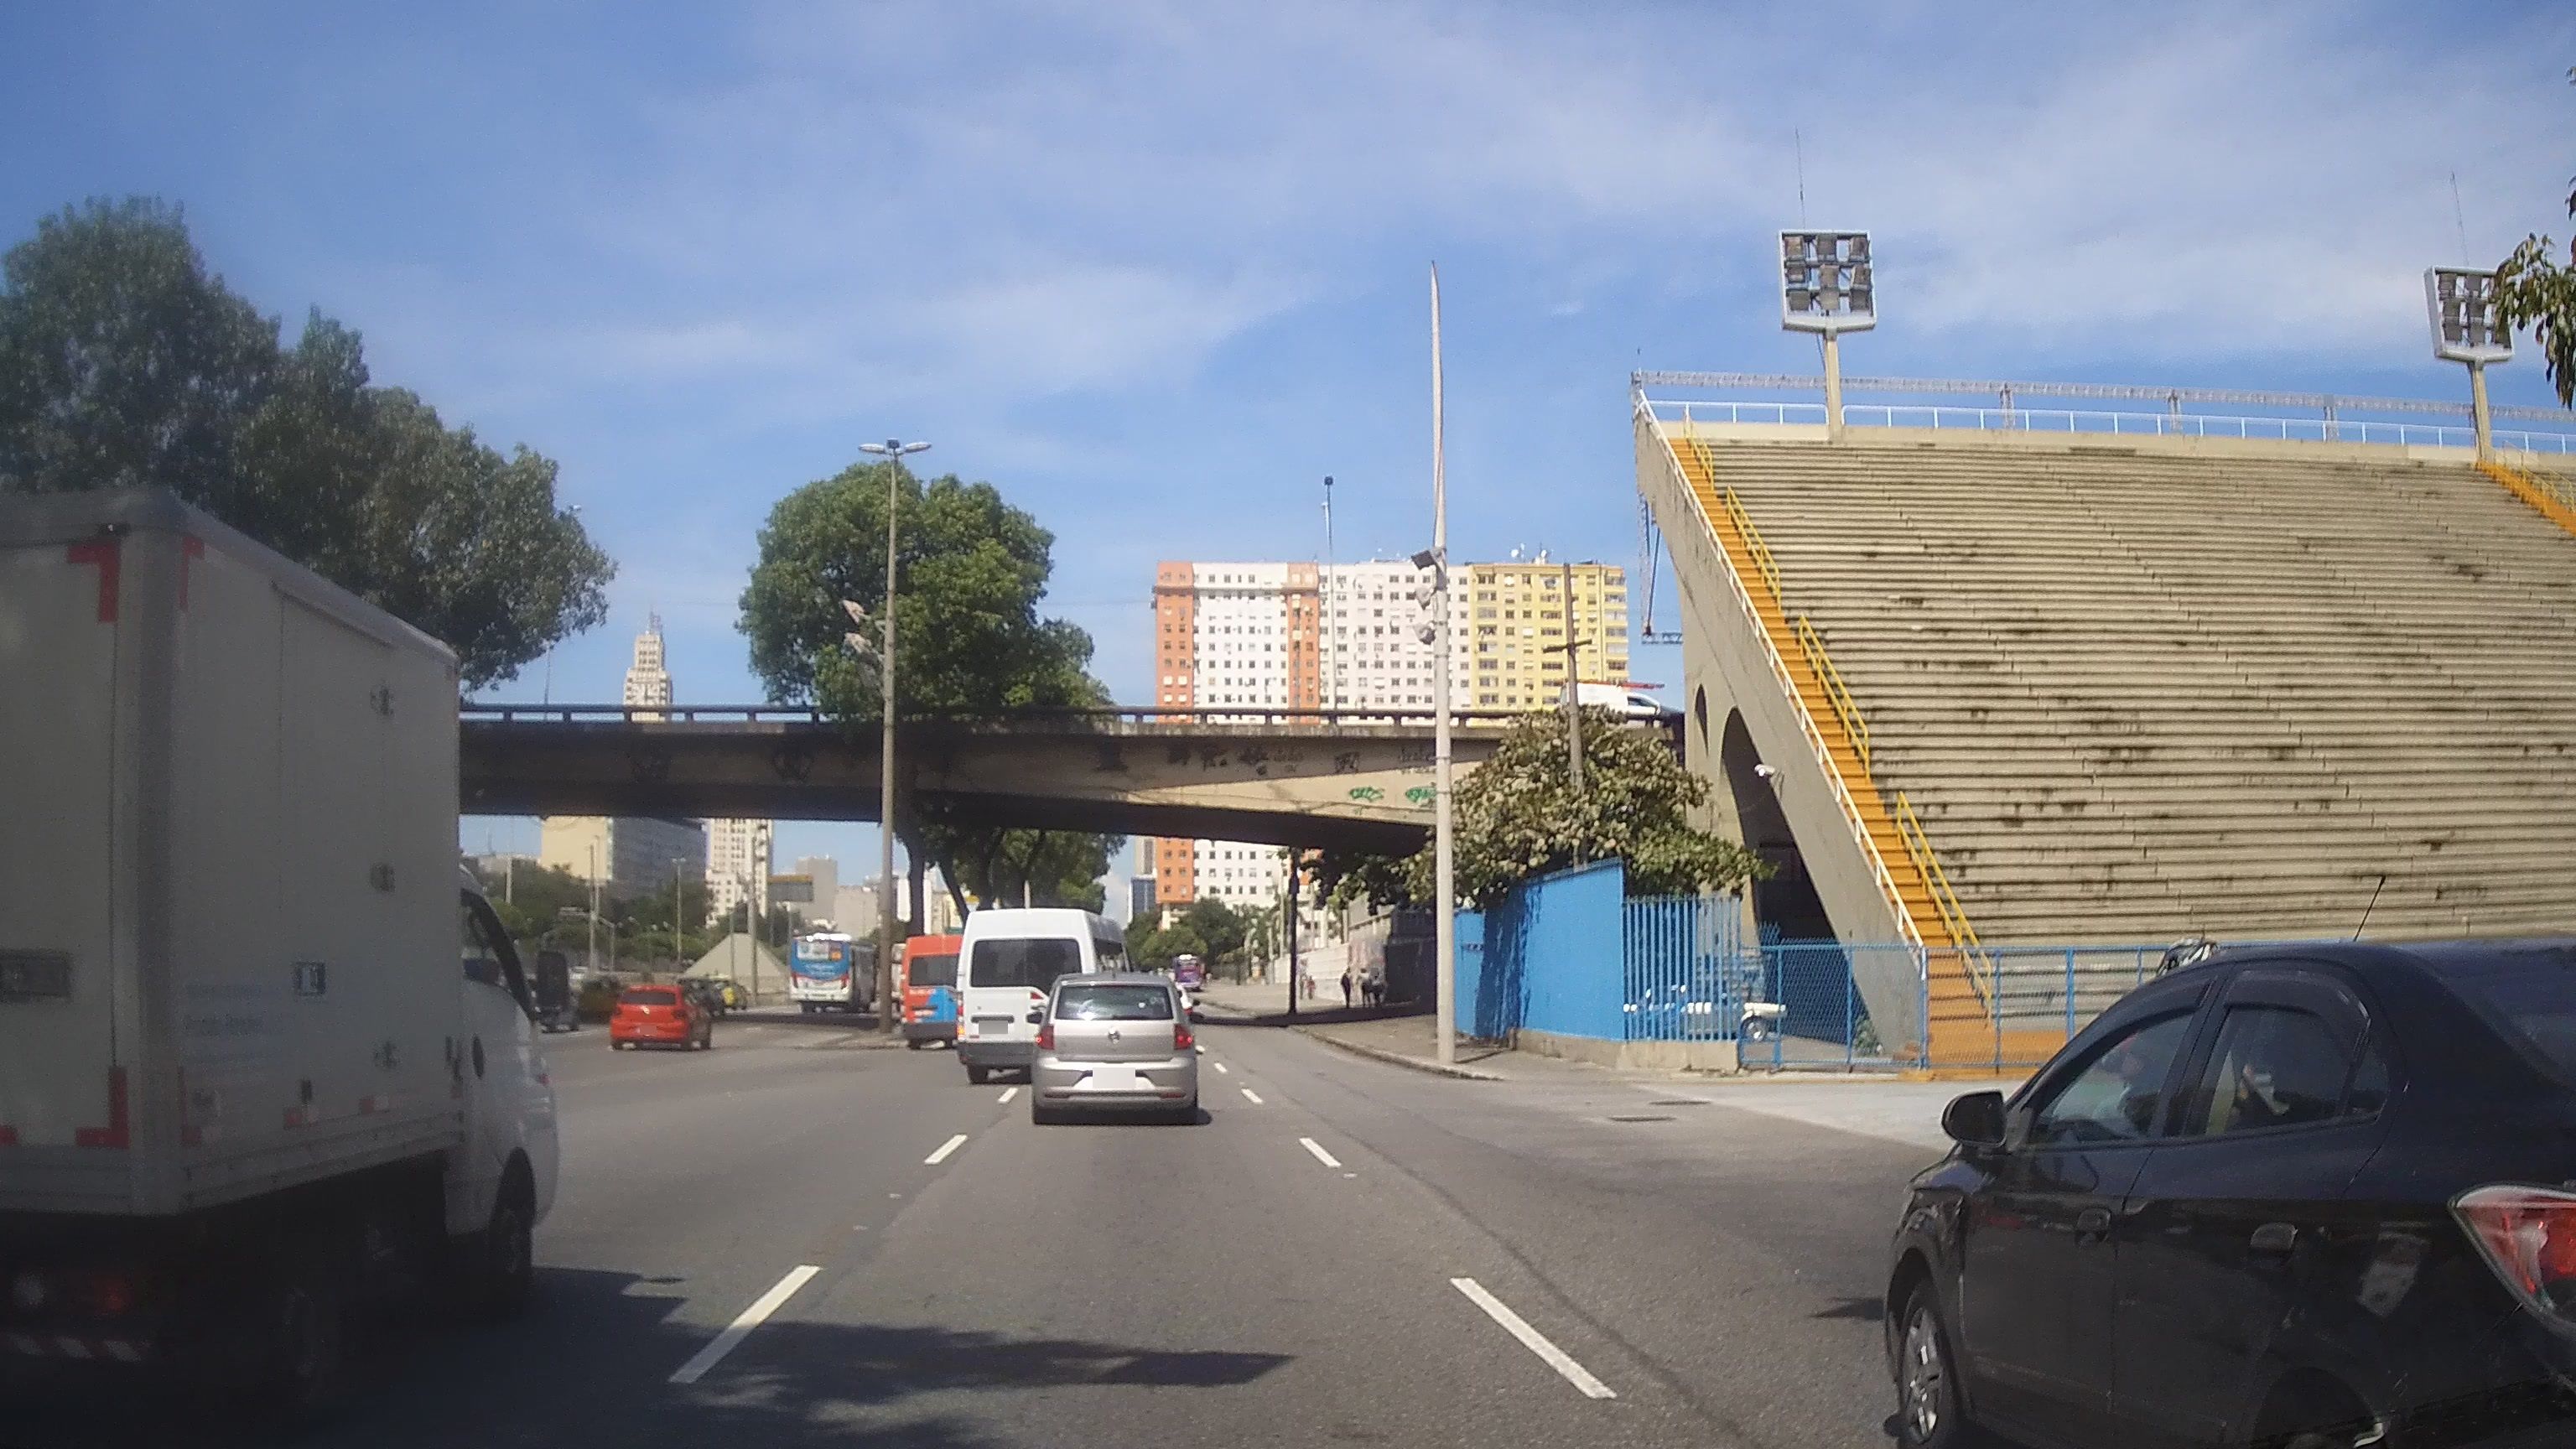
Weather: clear
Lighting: day
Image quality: good
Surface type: cycling surface
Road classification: secondary
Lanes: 3
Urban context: urban centre
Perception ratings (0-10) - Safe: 1.68, Lively: 3.59, Beautiful: 1.66, Boring: 6.9, Depressing: 4.22, Wealthy: 3.48